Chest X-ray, AP view. Patient: 38 years old, sex F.
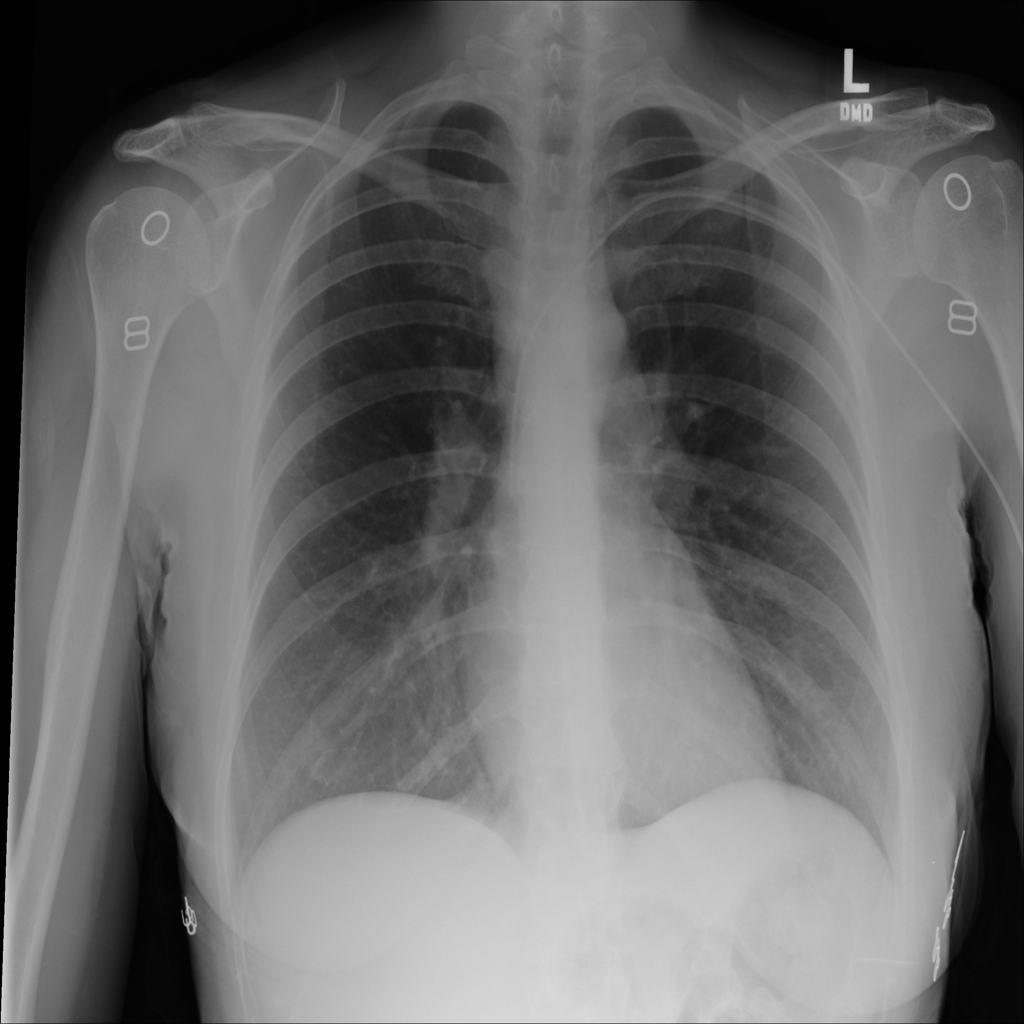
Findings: No Finding